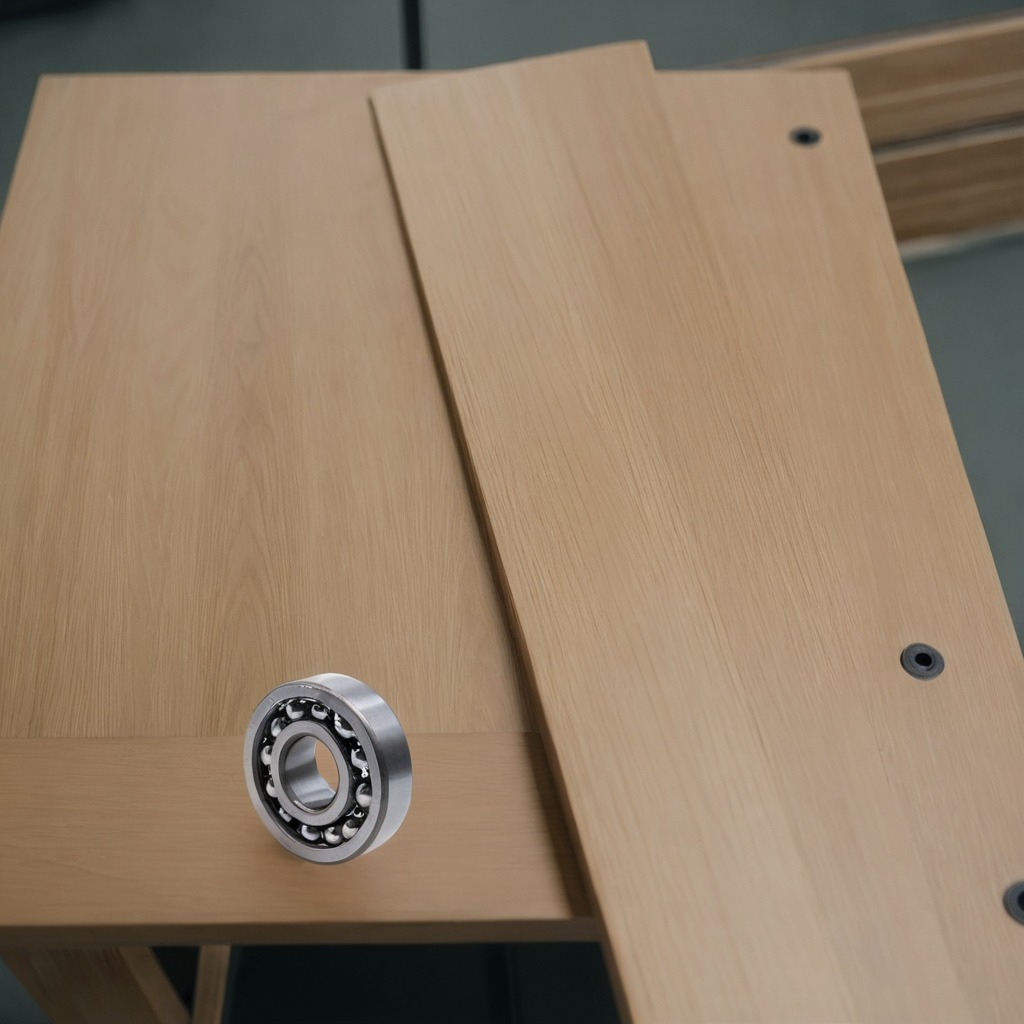
A metal ball bearing is lying on the workbench.